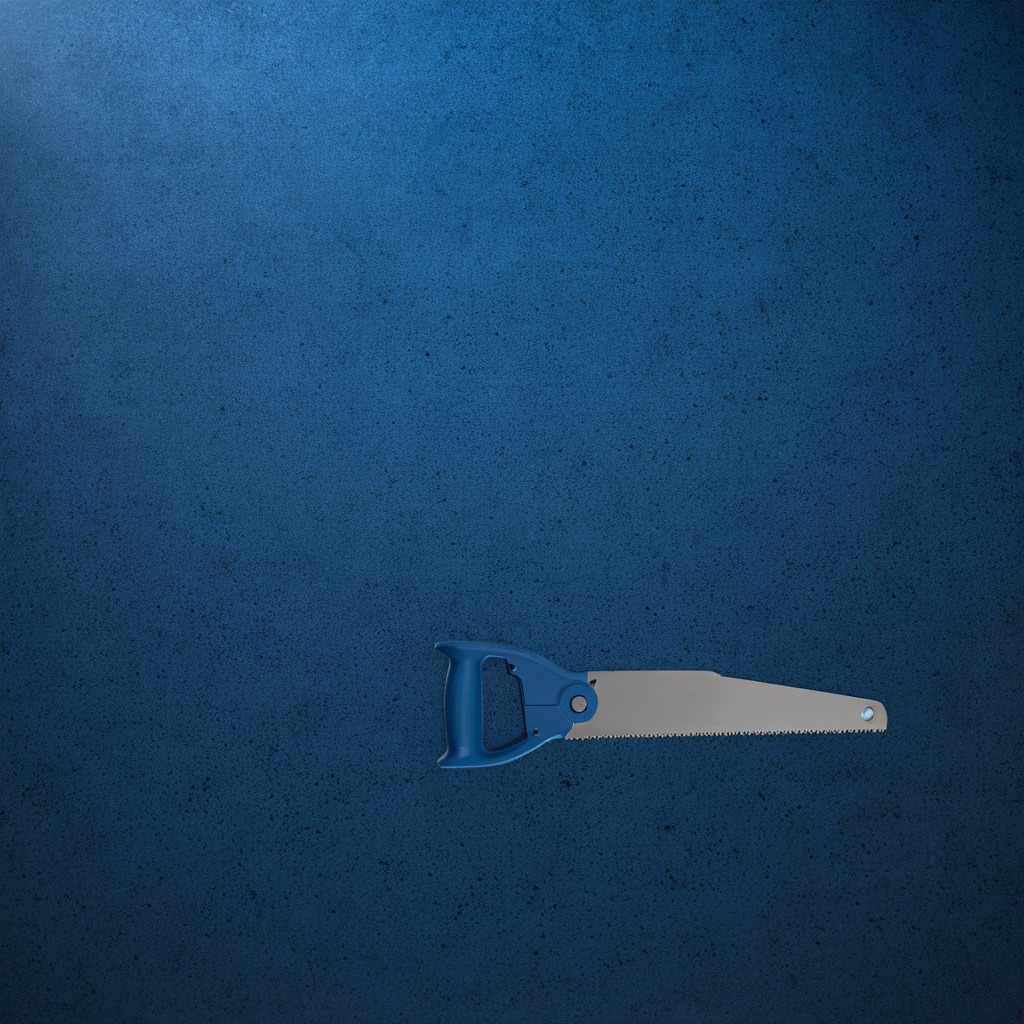
A metal saw lies on the clean granite tabletop inside a workshop under bright overhead lighting crisp shadows high clarity worn but beneath the mat.